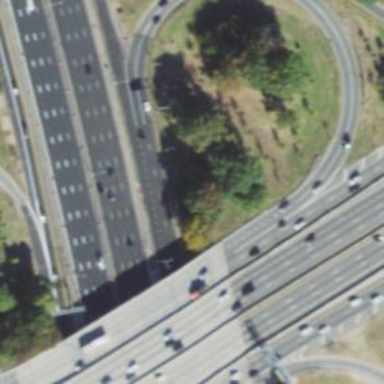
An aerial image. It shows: Motorway junction.